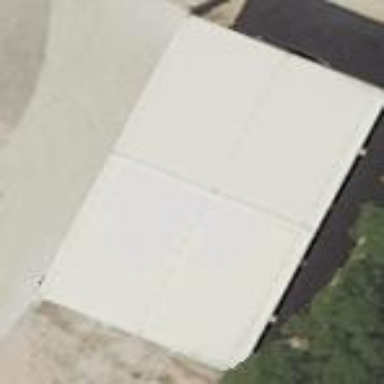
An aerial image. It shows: Warehouse.